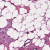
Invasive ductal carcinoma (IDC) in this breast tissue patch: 1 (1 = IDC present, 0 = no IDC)